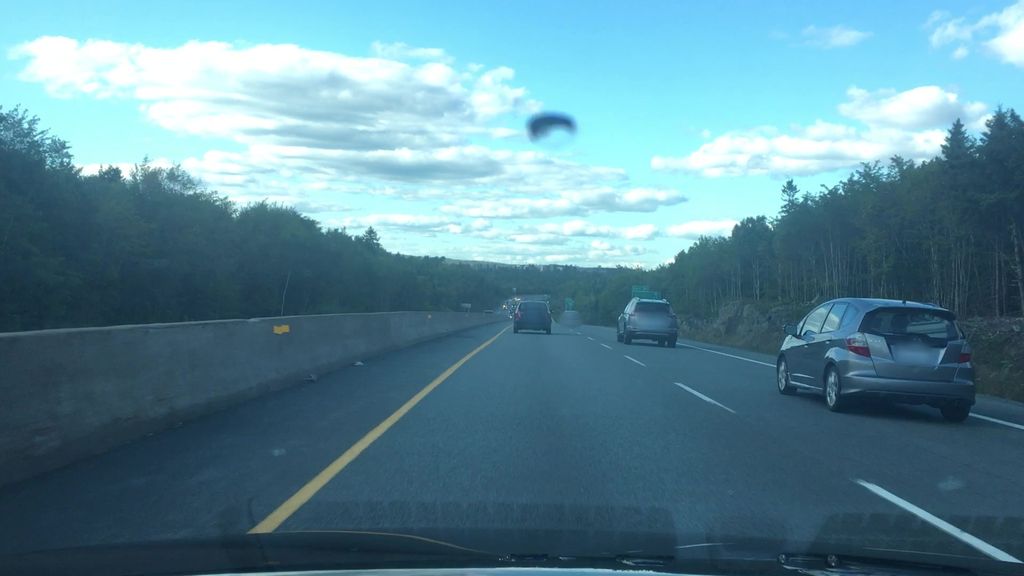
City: halifax